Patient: sex M, age 74
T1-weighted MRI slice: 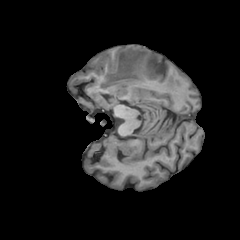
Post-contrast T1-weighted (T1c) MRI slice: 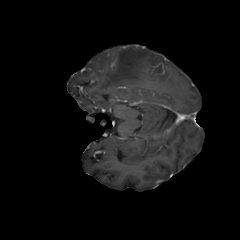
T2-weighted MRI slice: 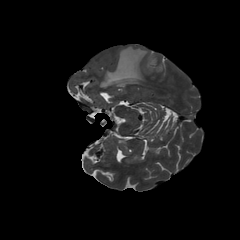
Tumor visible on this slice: yes
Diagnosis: Glioblastoma, IDH-wildtype
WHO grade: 4